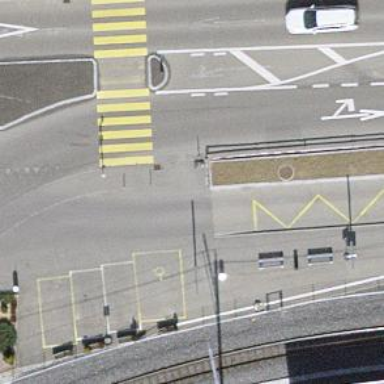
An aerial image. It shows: Unmarked crossing on the road.